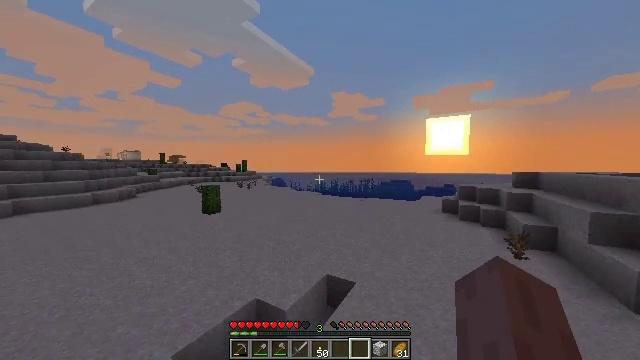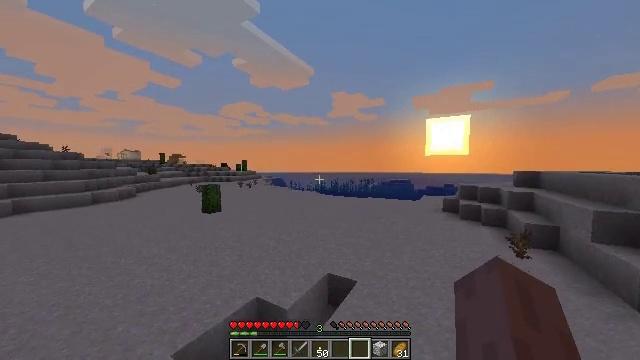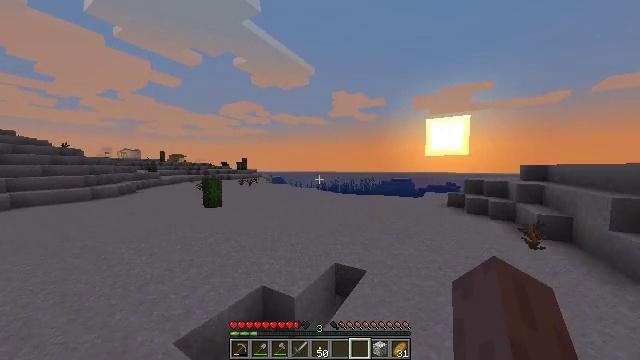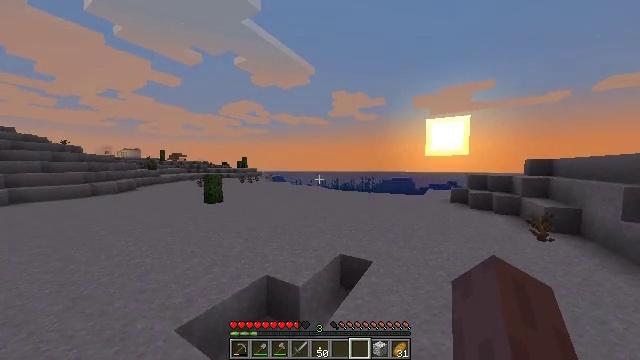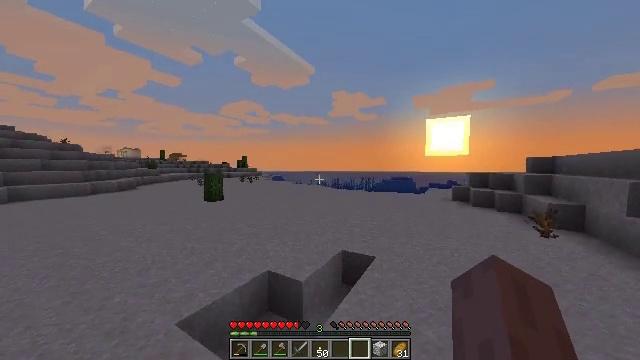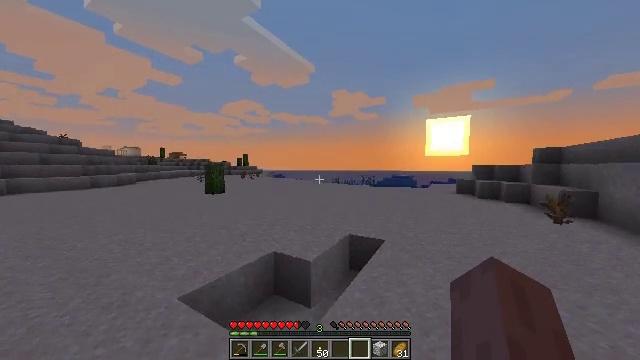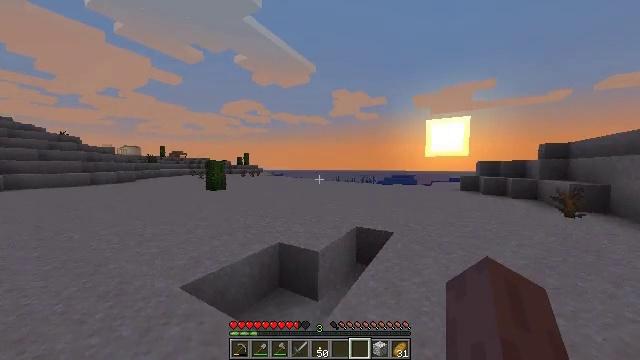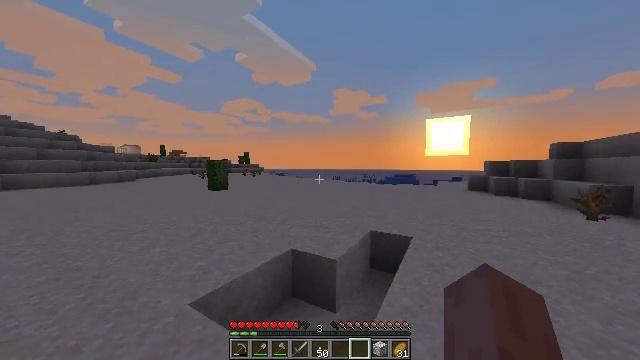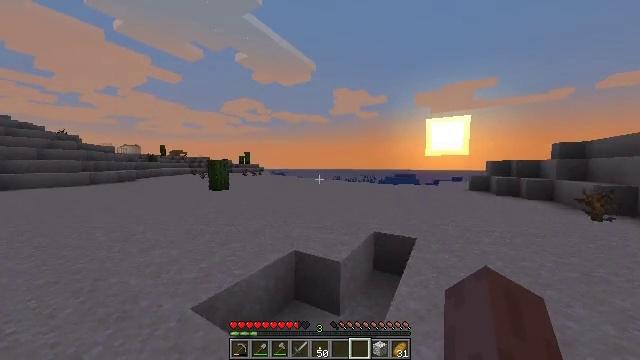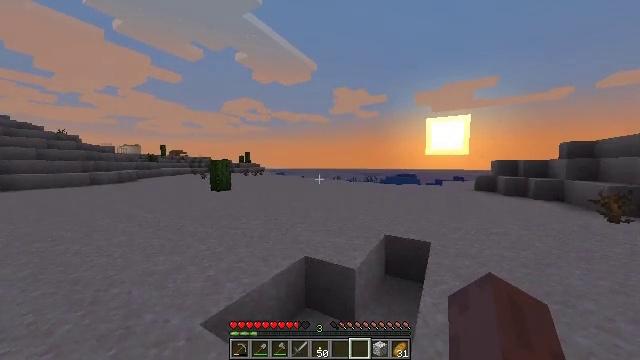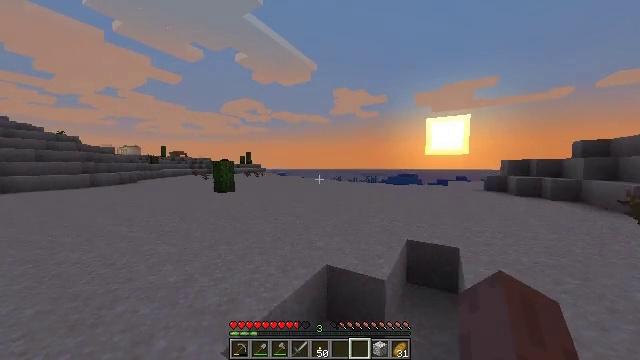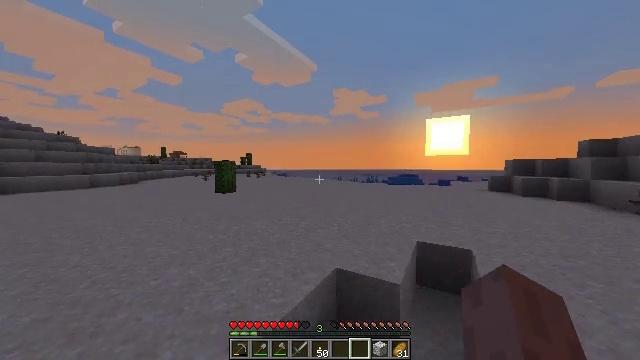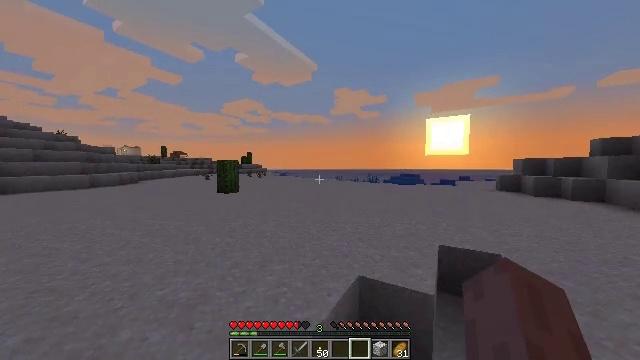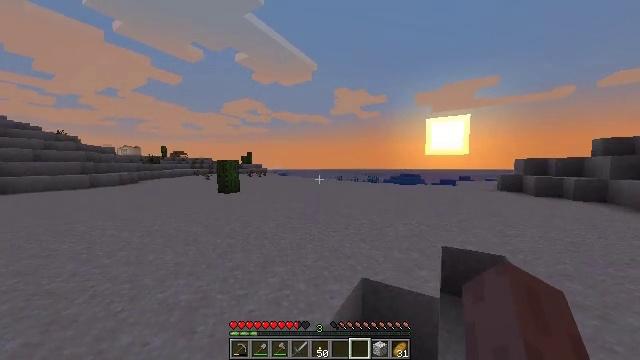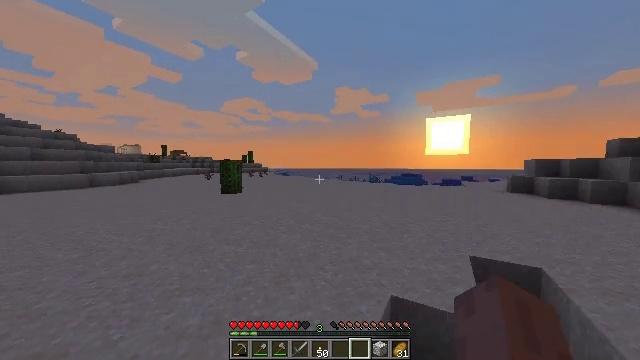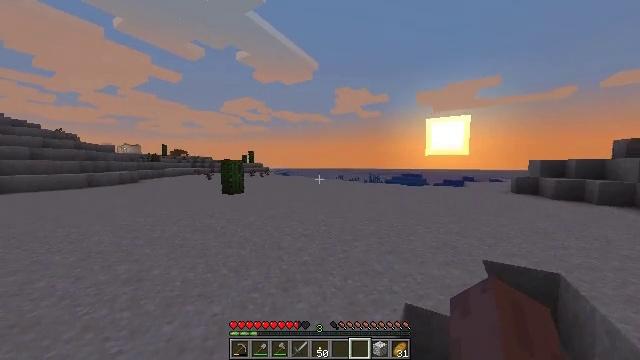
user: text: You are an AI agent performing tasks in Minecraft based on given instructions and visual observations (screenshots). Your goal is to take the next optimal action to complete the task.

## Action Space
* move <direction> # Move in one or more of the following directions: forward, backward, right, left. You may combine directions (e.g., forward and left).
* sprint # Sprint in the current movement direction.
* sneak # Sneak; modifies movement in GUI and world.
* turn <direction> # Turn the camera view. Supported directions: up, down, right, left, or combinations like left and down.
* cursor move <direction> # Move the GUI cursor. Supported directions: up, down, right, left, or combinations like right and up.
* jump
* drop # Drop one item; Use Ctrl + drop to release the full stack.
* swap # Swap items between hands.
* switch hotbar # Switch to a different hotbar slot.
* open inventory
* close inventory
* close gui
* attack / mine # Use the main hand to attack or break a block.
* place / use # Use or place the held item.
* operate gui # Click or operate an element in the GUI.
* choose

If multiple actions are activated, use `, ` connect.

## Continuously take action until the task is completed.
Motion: motion action
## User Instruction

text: Attack the jungle button to remove it.
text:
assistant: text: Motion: move forward and move left, sprint
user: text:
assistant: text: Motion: move forward and move left, sprint
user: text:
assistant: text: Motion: move forward and move left, sprint
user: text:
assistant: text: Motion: move forward and move left, sprint
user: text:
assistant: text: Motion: move forward and move left, sprint
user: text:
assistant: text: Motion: move forward and move left, sprint
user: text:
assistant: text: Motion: move forward and move left, sprint
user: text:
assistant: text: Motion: move forward and move left, sprint
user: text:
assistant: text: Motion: move forward and move left, sprint
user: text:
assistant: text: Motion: move forward and move left, sprint
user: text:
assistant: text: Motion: move forward and move left, sprint
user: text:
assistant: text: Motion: move forward and move left, sprint
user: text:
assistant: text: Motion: move forward and move left, sprint
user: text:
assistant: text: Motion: move forward and move left, sprint
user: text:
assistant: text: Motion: move forward and move left, sprint
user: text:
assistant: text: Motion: move forward and move left, sprint
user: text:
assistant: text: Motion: move forward and move left, sprint
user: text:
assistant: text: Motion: move forward, sprint
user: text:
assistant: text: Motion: move forward, sprint
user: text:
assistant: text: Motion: move forward, sprint
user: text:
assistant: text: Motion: move forward, sprint
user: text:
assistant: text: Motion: move forward, sprint
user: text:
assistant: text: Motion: move forward, sprint
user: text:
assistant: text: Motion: move forward, sprint
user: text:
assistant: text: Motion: move forward, sprint
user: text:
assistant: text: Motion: move forward, sprint
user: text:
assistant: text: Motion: move forward, sprint
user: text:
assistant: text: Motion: move forward, sprint
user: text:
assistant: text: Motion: move forward, sprint
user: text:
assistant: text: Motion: move forward, sprint